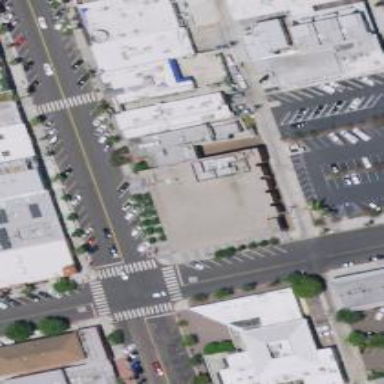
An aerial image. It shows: Commercial building.